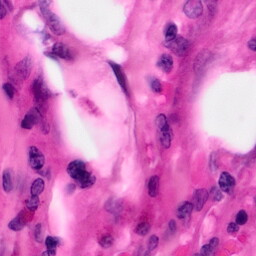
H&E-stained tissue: Pancreatic